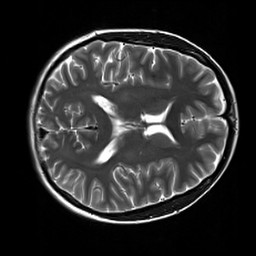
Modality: T2w
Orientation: axial
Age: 27
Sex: female
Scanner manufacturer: siemens
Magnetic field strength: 3 T
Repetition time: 7 s
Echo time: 0.09 s